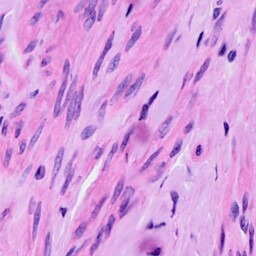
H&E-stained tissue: Ovarian